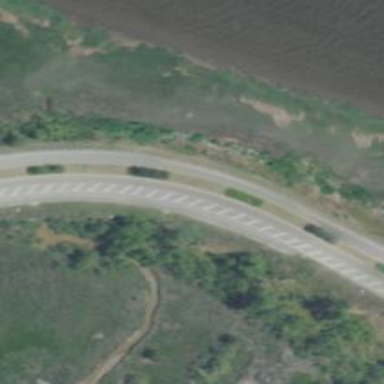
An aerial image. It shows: Trunk link highway.